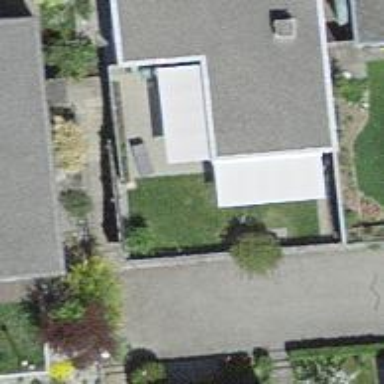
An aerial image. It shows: Garage.